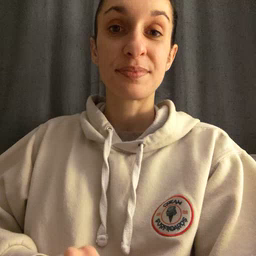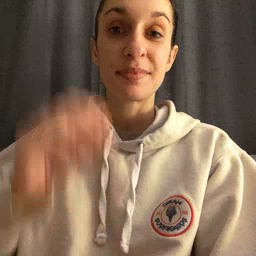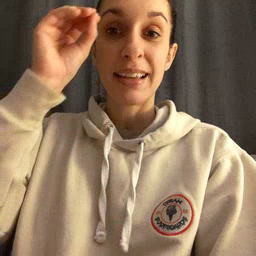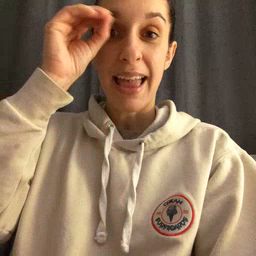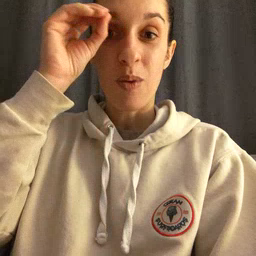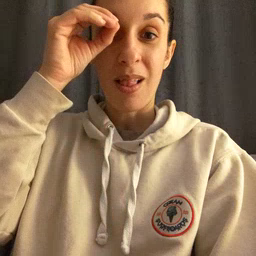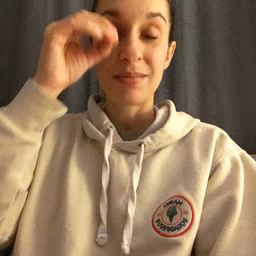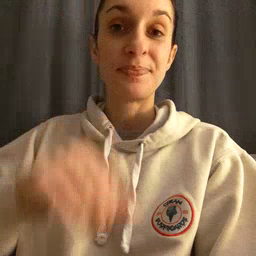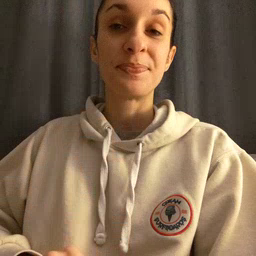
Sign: owl